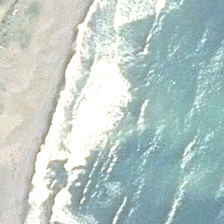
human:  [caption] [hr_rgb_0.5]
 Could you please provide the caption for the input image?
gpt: yellow beach is near a piece of green ocean with white waves .

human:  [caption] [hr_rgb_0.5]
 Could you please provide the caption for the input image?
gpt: yellow beach is near a piece of green ocean with white waves .

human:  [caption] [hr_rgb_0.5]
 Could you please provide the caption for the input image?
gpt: yellow beach is near a piece of green ocean with white waves .

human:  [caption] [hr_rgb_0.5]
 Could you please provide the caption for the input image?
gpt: yellow beach is near a piece of green ocean with white waves .

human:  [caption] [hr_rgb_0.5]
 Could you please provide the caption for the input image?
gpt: yellow beach is near a piece of green ocean with white waves .